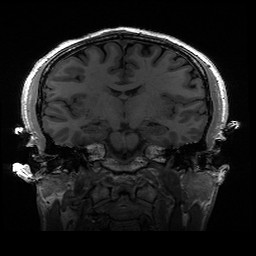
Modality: T1w
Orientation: sagittal